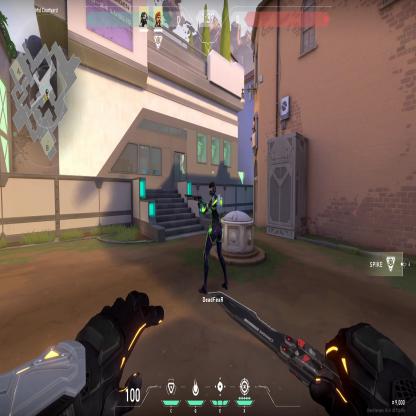
Label: teammate